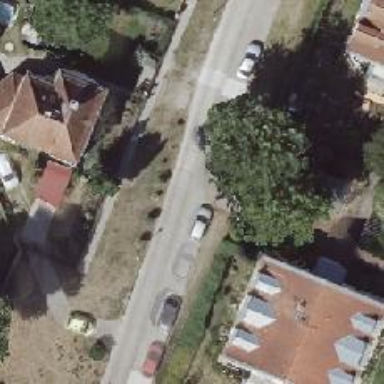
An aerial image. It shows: Residential road with concrete surface. There is sidewalk on the left side.